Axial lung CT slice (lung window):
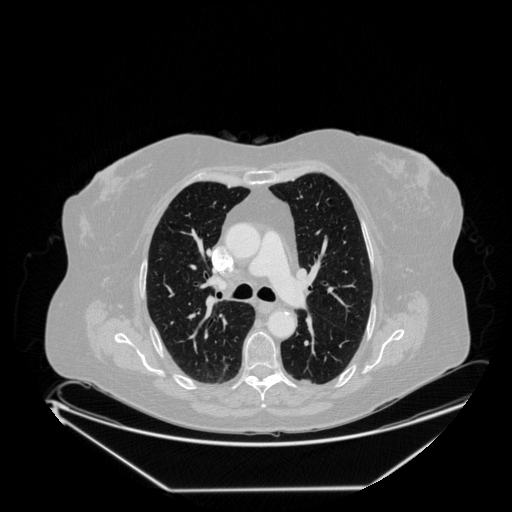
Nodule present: no